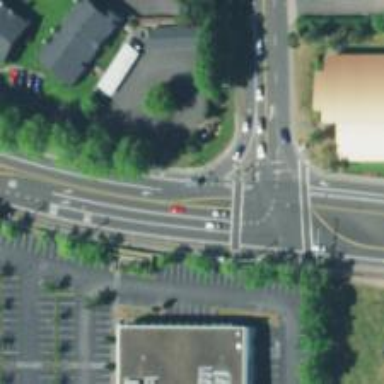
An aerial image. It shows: Traffic island located on footway.